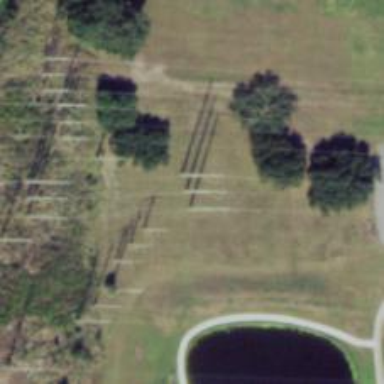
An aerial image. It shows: Power tower.